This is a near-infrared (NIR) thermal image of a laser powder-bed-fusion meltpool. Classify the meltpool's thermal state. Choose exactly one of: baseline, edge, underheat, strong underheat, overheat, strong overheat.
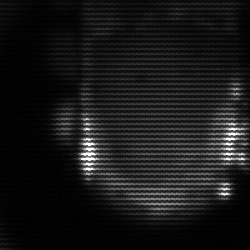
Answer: baseline